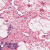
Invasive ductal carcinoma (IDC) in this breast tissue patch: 1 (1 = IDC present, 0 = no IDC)